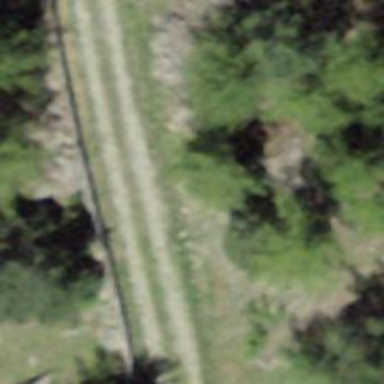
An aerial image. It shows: Intermediate downhill track with grade3 surface type.